Interaction volume radius: 5 \u00c5
Interaction volume height: 20 \u00c5
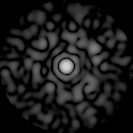
Disorder parameter: 0.8084